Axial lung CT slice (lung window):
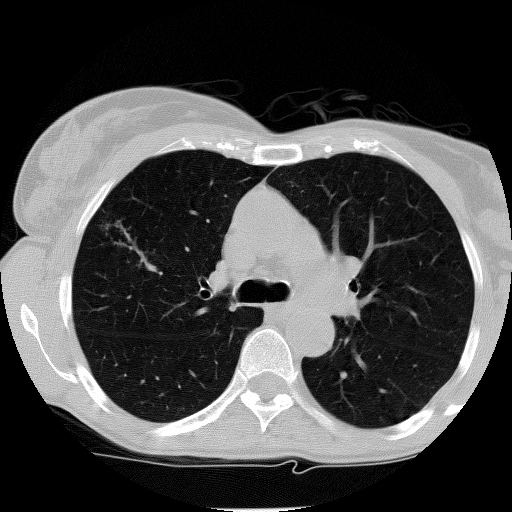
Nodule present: no